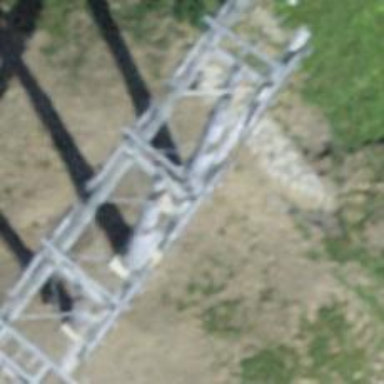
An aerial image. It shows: Pylon used for aerialway.